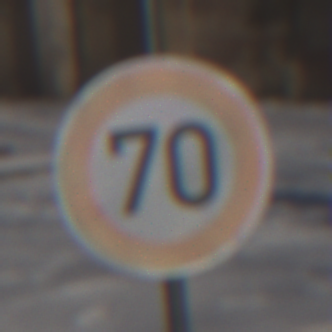
Verkehrszeichen: Geschwindigkeit70
Umgebung: Outdoor, Special
Tageszeit: MorningAfternoon
Wetter: Clear
Licht: Natural
Jahreszeit: Winter
Kontrast: HighContrast